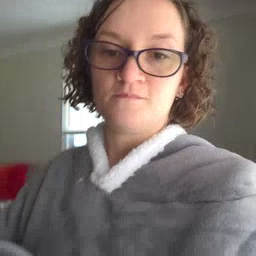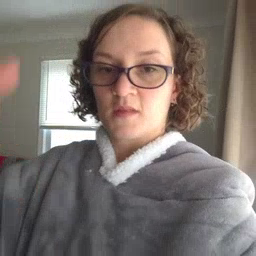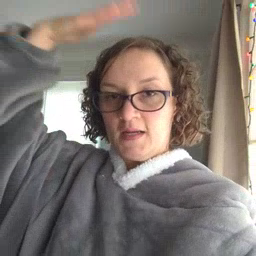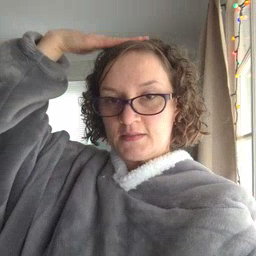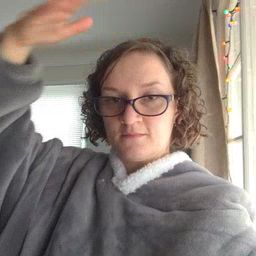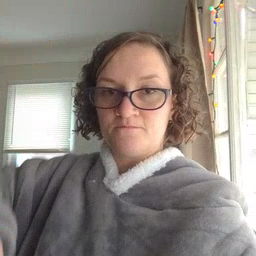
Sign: hat